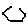
Label: hexagon